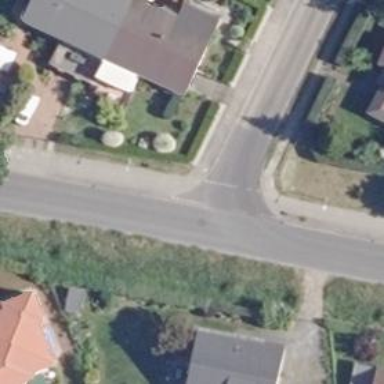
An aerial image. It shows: Residential road with sidewalks on both sides.